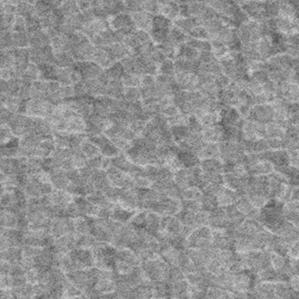
Label: frost